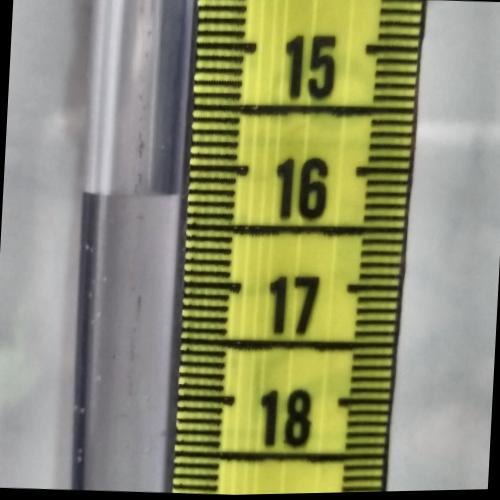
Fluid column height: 16.2 cm